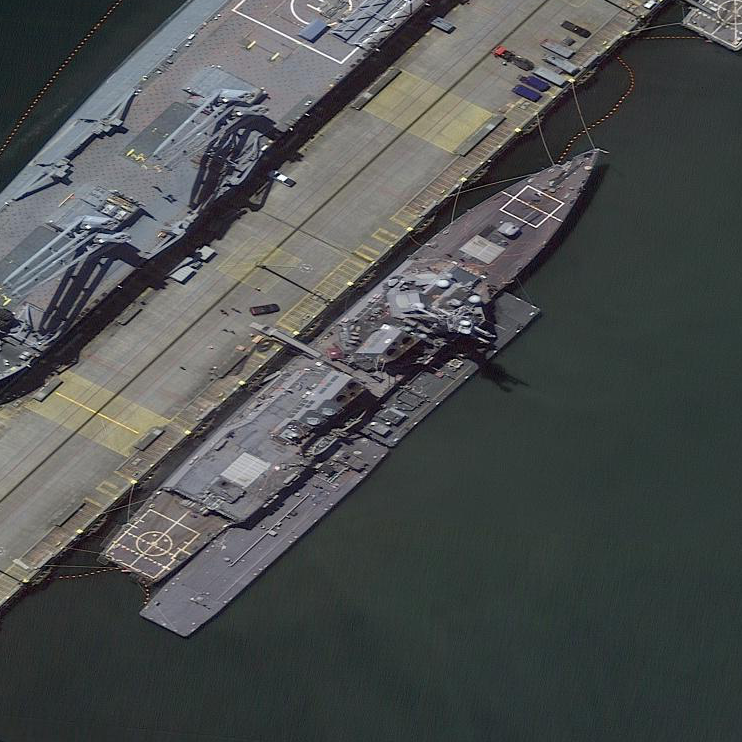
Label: destroyer